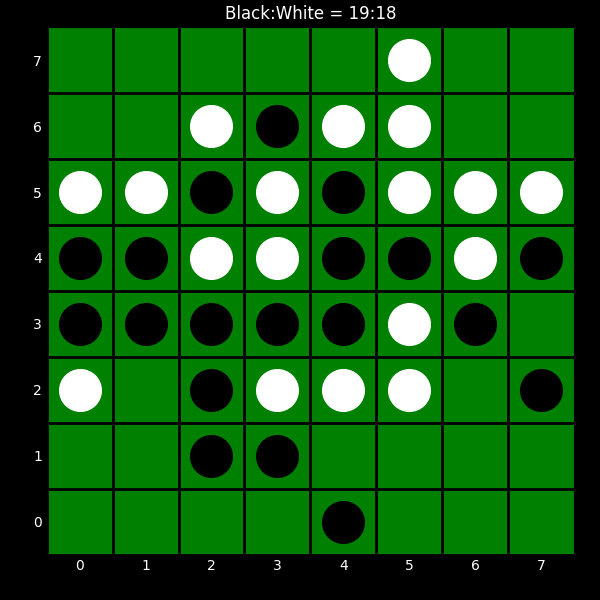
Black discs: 19
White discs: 18